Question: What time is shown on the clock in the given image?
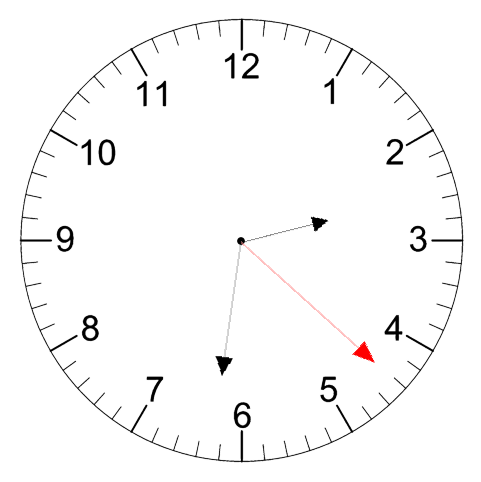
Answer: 02:31:22